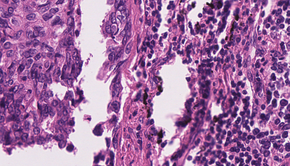
Tumor epithelial tissue: yes
Tumor-associated stroma tissue: yes
Normal tissue: no